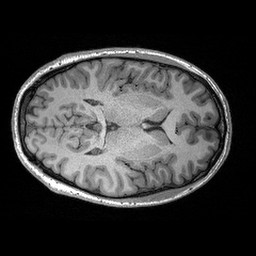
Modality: T1w
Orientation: axial
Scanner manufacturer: siemens
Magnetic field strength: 3 T
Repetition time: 2.3 s
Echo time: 0.00298 s